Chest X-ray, AP view. Patient: 34 years old, sex M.
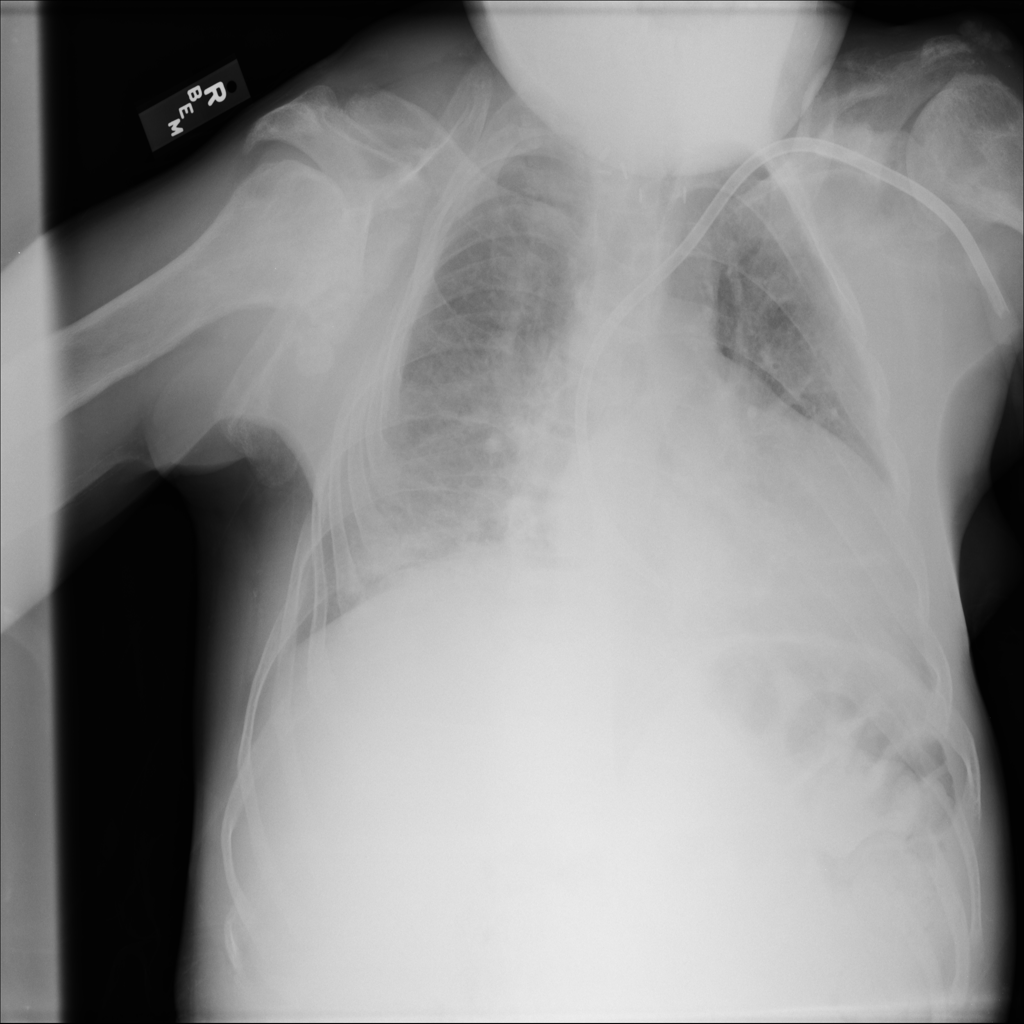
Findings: Cardiomegaly, Edema, Effusion, Pleural_Thickening